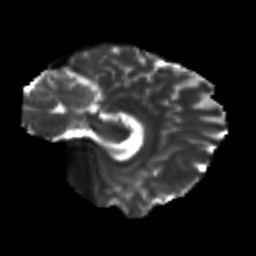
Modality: T2w
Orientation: sagittal
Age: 22
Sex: male
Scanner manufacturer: siemens
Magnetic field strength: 3 T
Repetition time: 3.5 s
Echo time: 0.113 s